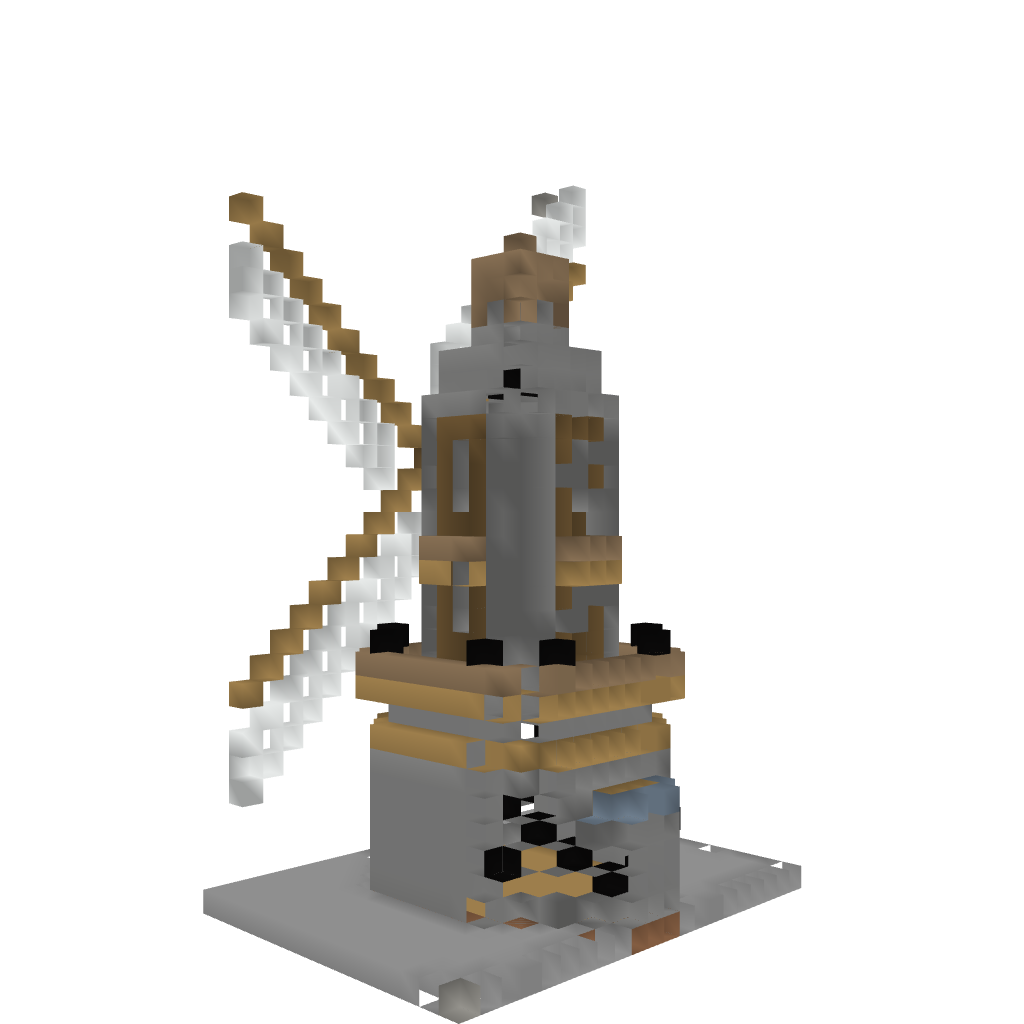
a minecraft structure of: Windmill 1